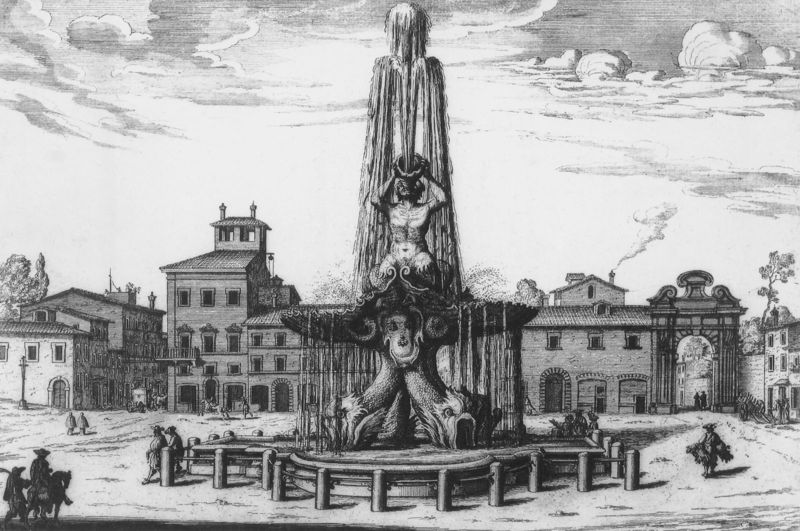
Titel: Berninis Tritonbrunnen auf der Piazza Berberini in Rom
Künstler: Rossi
Schlagwörter: baum, himmel, mann, wasser, wolken, bäume, menschen, stadt, fenster, männer, straße, tür, zeichnung, gebäude, haus, zaun, häuser, rauch, paar, brunnen, pferd, schornstein, springbrunnen, holzschnitt, fassade, platz, tor, druck, schraffur, radierung, bleistift, hallo, fontäne, kupferstich, ungeheuer, himmer